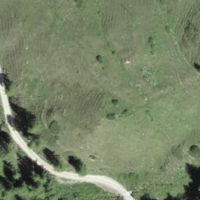
EUNIS habitat code: 26
Species observed at this site:
Adenostyles alpina